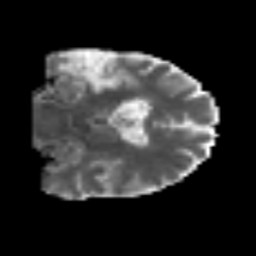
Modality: MD
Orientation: coronal
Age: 71
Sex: male
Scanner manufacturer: siemens
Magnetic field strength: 3 T
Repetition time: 6.1 s
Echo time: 0.101 s